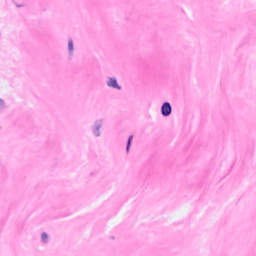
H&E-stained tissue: Breast